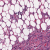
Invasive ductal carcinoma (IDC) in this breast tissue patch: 0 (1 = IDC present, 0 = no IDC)